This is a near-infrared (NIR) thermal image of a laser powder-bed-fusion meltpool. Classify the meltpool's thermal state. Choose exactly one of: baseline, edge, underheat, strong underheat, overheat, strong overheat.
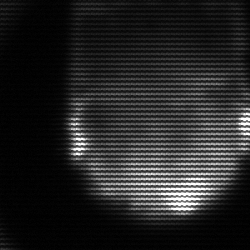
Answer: edge